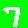
Digit: 7